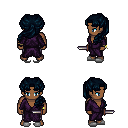
a pixel art fantasy rpg character, male body template, human, dark skin, purple robe, metal pants, raven princess hairstyle, bracelets, white slippers, dagger, four views (front, back, left, right), 2x2 character sprite sheet, small pixel art, hard edges, no anti-aliasing